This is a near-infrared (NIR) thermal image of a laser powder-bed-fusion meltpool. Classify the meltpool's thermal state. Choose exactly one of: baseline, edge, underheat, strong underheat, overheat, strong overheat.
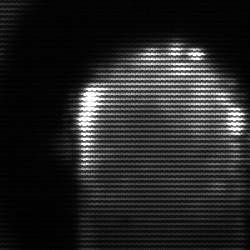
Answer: baseline